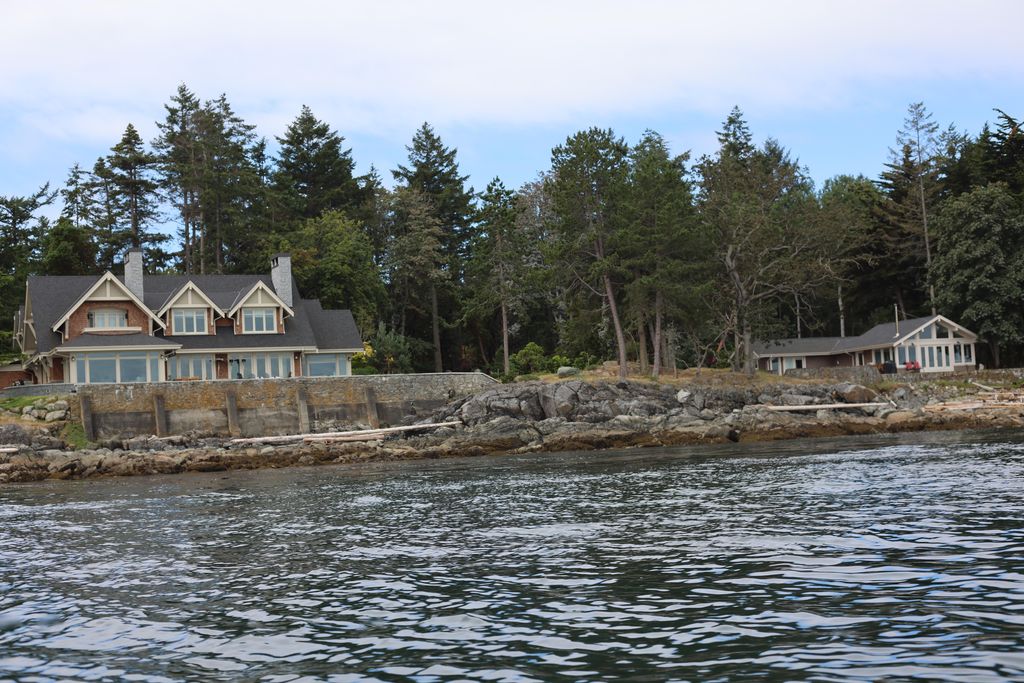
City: victoria